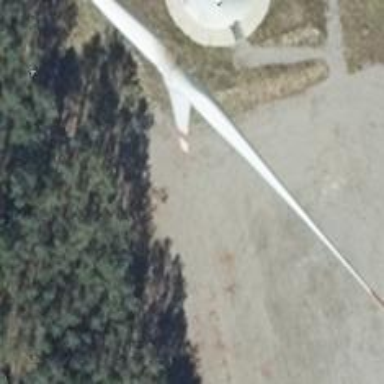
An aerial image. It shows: Wind generator powered by wind. The generator type is horizontal axis and it uses wind turbines.